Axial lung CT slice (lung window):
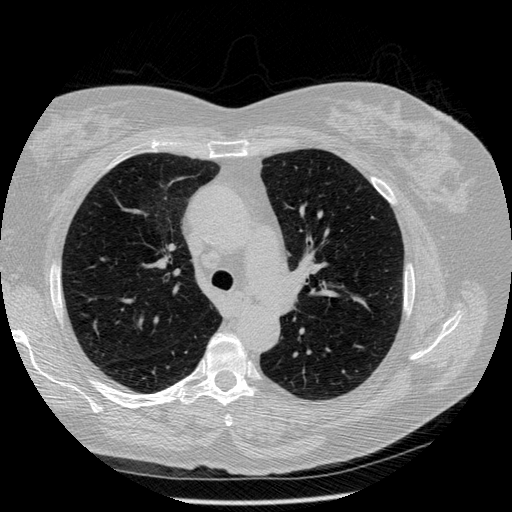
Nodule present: no